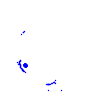
Particle: pion